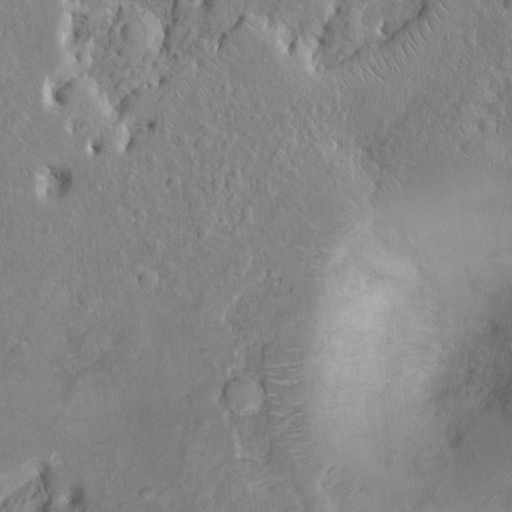
Objects detected: cone